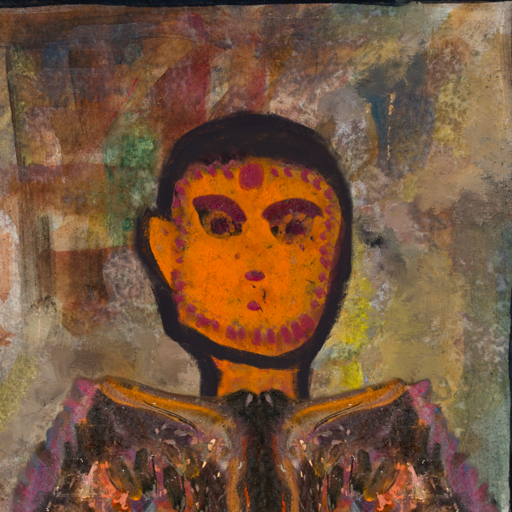
Background: Mosgoul, Head And Neck Front: Doll, Face Front: Doll, Bust: Gypsy_Queen, Hair Front: Blank, Head Accessory: Blank, Second Necklace: Blank, Necklace: Blank, Baby: Blank